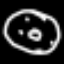
Label: donut